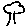
Label: tree